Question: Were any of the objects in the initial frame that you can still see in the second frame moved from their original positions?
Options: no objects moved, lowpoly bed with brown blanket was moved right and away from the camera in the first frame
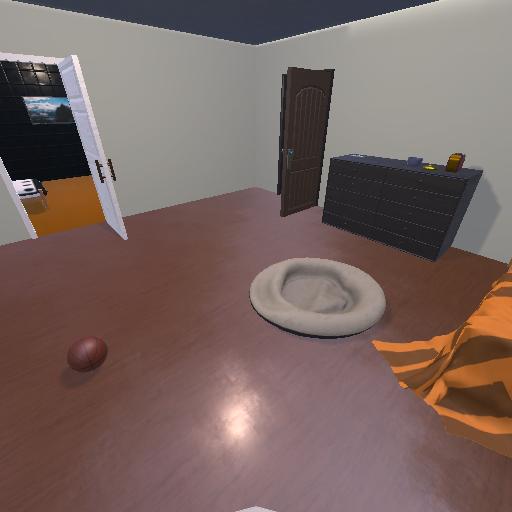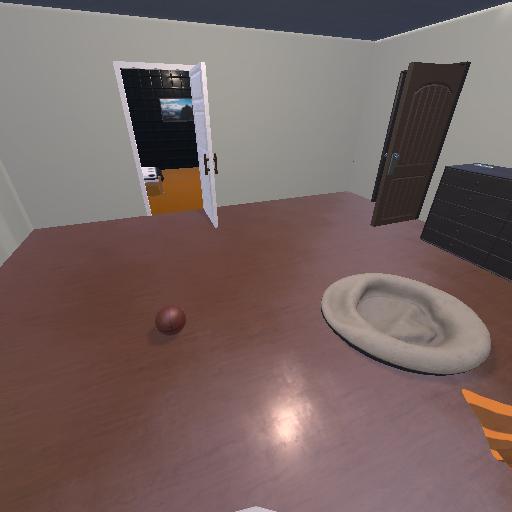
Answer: no objects moved